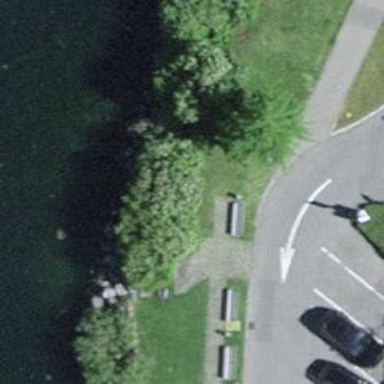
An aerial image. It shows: Brown bench.